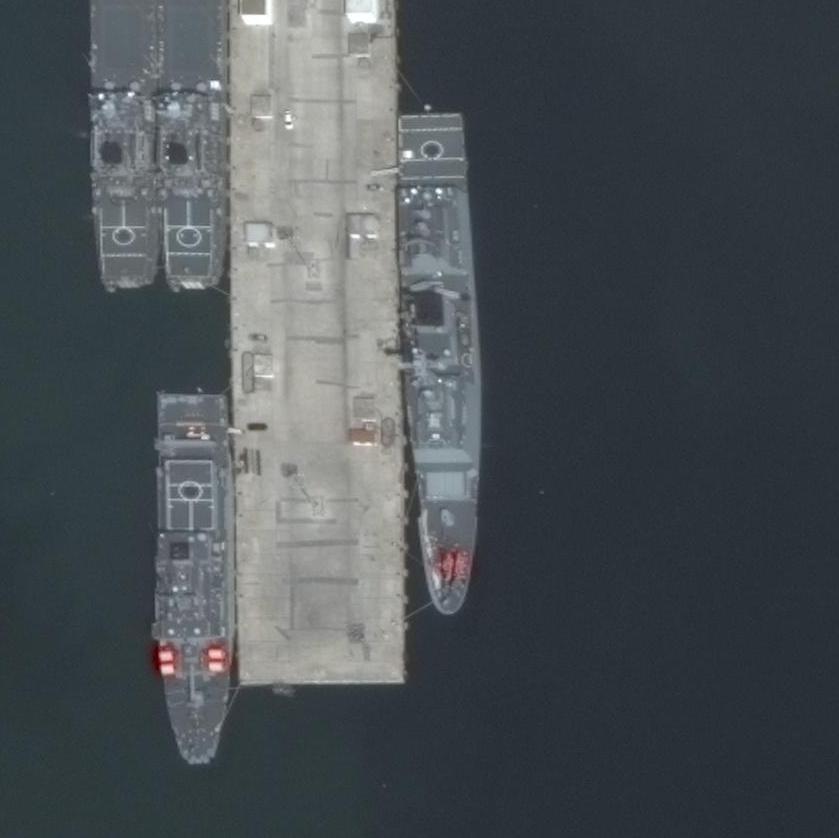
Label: destroyer